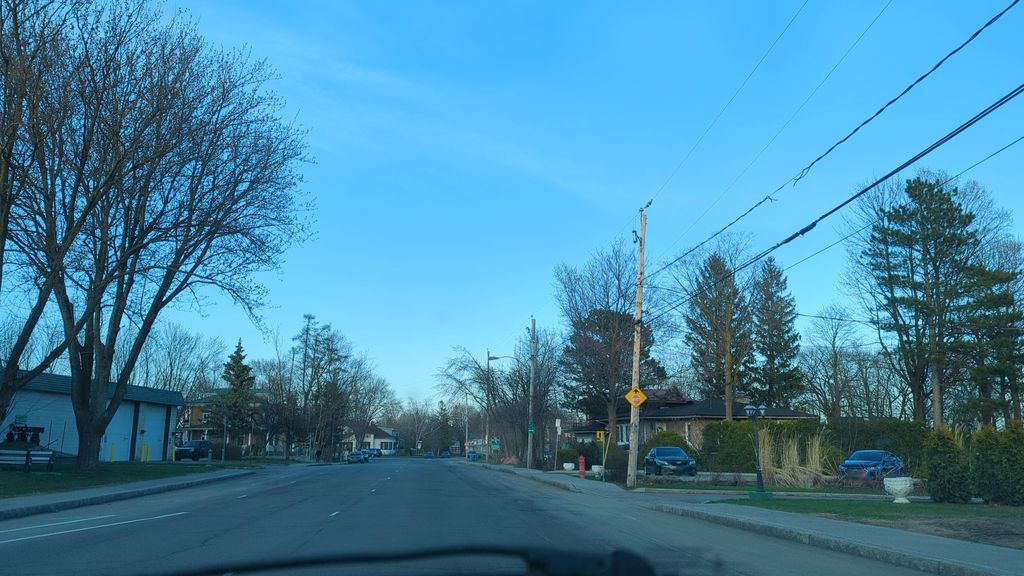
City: quebec_city